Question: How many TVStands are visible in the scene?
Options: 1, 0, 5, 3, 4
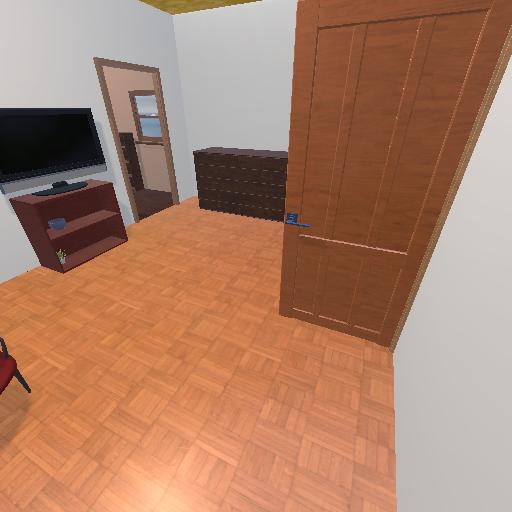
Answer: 1